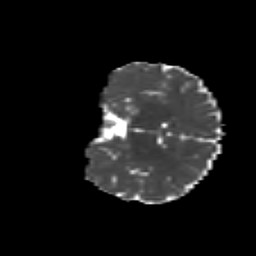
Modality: MD
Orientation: coronal
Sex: male
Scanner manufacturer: siemens
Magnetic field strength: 3 T
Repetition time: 5 s
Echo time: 0.071 s